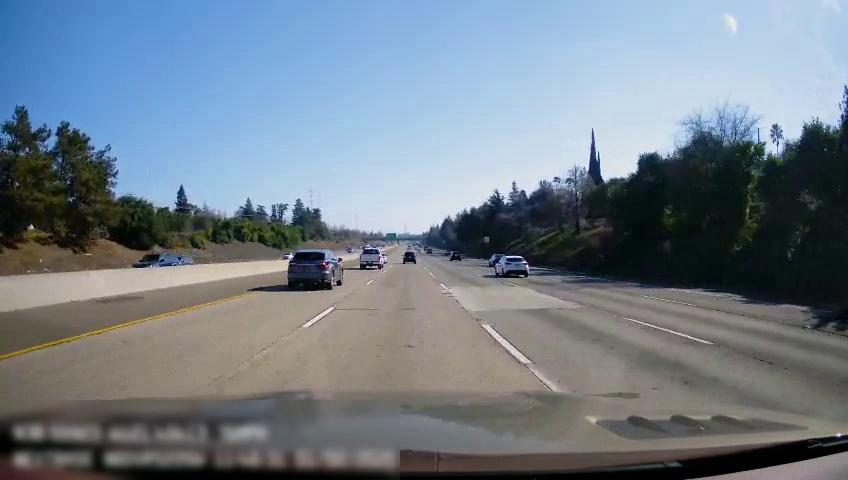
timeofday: Day
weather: Sunny
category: Drivable Space
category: Vehicles | Truck
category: Vehicles | SUV
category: Vehicles | SUV
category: Vehicles | SUV
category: Vehicles | SUV
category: Vehicles | SUV
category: Vehicles | Car
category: Vehicles | SUV
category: Lanes | Alternate Lane
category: Lanes | Alternate Lane
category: Lanes | Alternate Lane
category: Lanes | Alternate Lane
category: Lanes | Current Lane
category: Lanes | Alternate Lane
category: Traffic | Signs